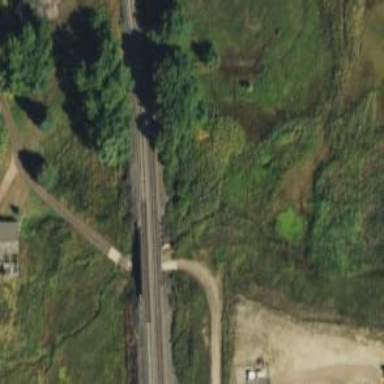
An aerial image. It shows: Railway siding with rails.